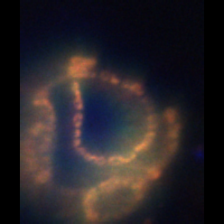
Taxon: Chaetoceros
Group: Diatoms